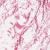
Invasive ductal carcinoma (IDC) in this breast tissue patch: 0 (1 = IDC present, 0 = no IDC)